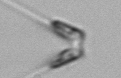
Label: Asterionellopsis_glacialis